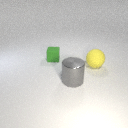
large gray metal cylinder to the right of small green rubber cube